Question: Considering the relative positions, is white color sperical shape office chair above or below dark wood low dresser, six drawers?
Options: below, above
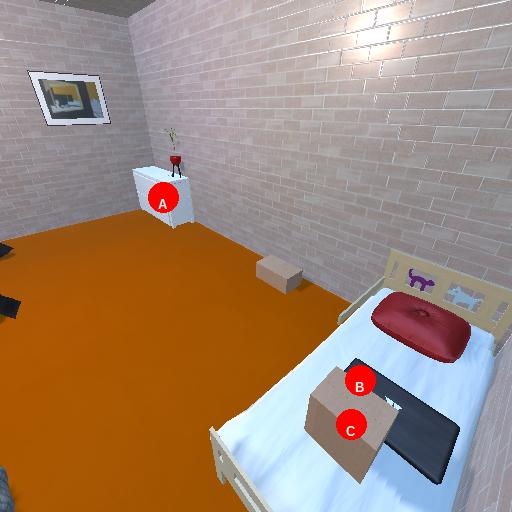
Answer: below